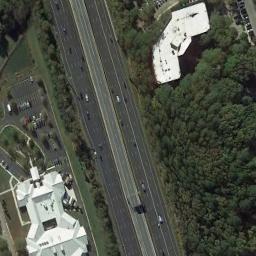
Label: freeway